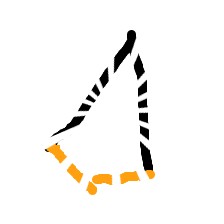
Shape: kite